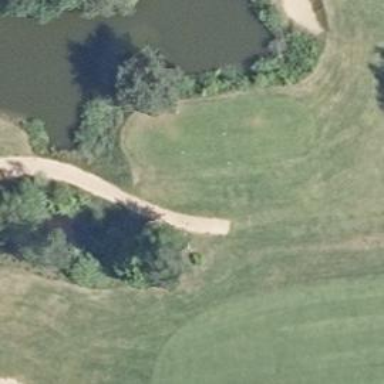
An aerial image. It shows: Golf tee.